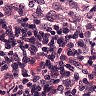
Metastatic tissue present: no